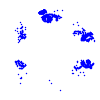
Particle: pion